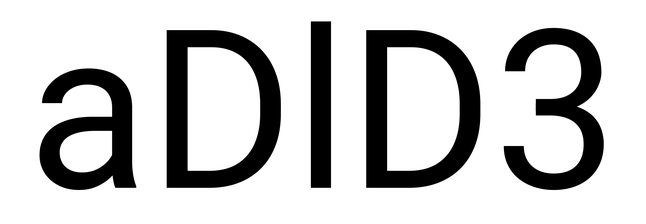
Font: Roboto_Regular